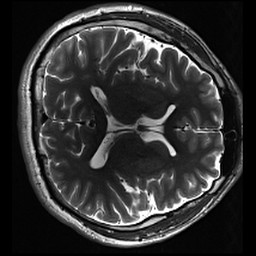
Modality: inplaneT2
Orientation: axial